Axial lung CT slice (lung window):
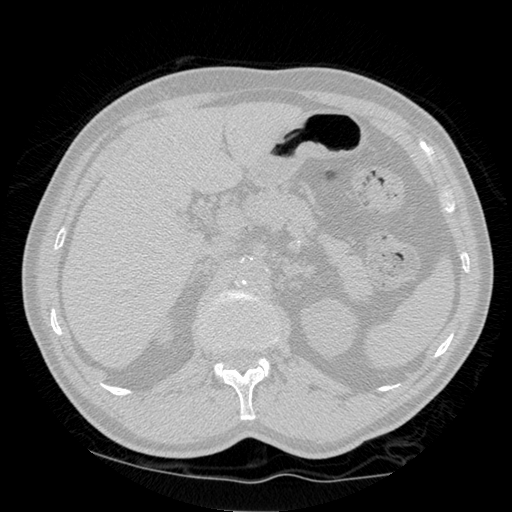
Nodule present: no